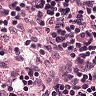
Metastatic tissue present: no